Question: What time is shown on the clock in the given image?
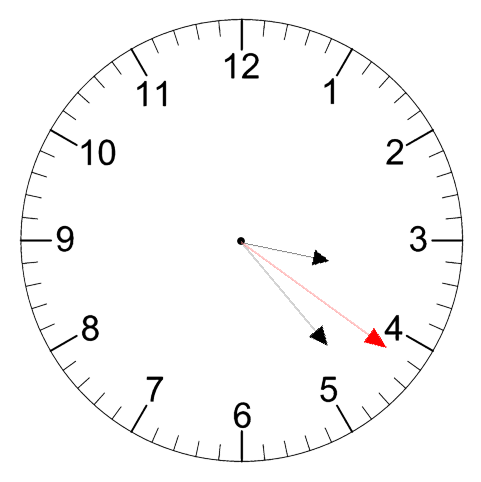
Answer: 03:23:21